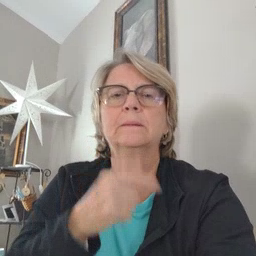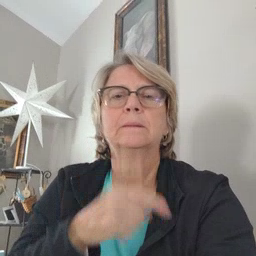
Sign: lips